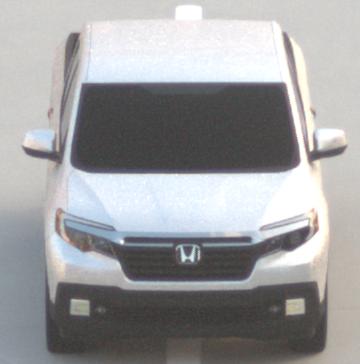
Make: Honda
Model: Ridgeline
Detailed model: Gen. 2
Model produced from: 2016
Model produced until: 2020
Doors: 4
Color: white
Road condition: dry road
Daytime: sunrise or sunset
Contrast: low contrast